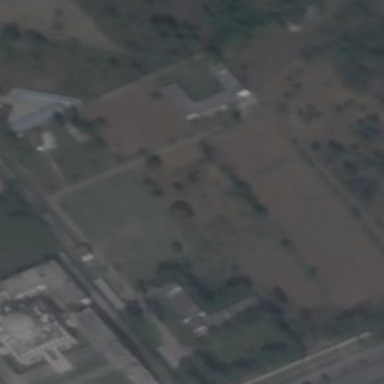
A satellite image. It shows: Government office.